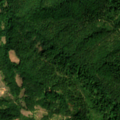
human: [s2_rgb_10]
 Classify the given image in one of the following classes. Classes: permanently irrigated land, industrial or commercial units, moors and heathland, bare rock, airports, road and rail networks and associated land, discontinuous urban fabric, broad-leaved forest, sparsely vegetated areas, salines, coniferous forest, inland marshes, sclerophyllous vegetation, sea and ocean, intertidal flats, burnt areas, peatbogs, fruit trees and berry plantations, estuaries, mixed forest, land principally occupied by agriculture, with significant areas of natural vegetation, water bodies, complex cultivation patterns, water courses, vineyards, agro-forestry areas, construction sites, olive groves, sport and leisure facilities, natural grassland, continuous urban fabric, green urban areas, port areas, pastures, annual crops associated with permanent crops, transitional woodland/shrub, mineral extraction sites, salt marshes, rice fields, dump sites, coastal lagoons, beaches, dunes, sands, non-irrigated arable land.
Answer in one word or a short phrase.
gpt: pastures, land principally occupied by agriculture, with significant areas of natural vegetation, broad-leaved forest